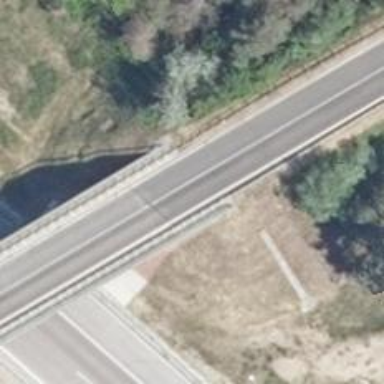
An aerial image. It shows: Tertiary road on asphalt surface crossing over bridge.